Question: I have created a new product attribute in Magento using the admin panel. But I can't find where to put a note for that attribute (that is the text that should display below the input field as extra info about it.)
Am I missing something, or is this not possible to implement in the admin panel?
This is an example of how a note on an attribute would look like:

I am using Magento 1.7 CE.
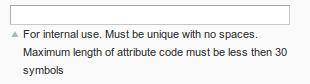
Answer: It's not possible through the admin Panel.
By the way, you really should add your attributes programatically. (if you database crash, your done for).
What you need is to modify the column "note" of the eav_attribute table.
You can modify it with the 'updateAttribute()' command in an upgrade script. Example :
'''
$installer->updateAttribute(Mage_Catalog_Model_Product::ENTITY, 'color', 'note','my comment');
'''